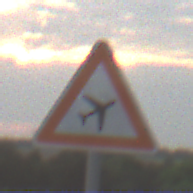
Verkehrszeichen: FlugbetriebLinks
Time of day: SunriseSunset
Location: Outdoor (Nature)
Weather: PartlyCloudy
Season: NotSpecified
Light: Natural